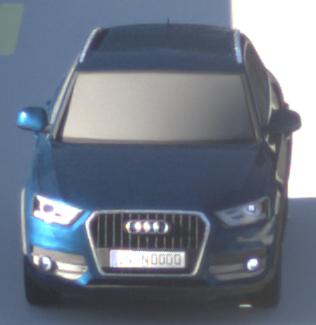
Make: Audi
Model: Q3 1.4 TFSI
Detailed model: Q3 (8U)
Model produced from: 2013/07
Model produced until: 2014/10
Doors: 5
Color: blue
Road condition: dry road
Daytime: sunrise or sunset
Contrast: medium contrast